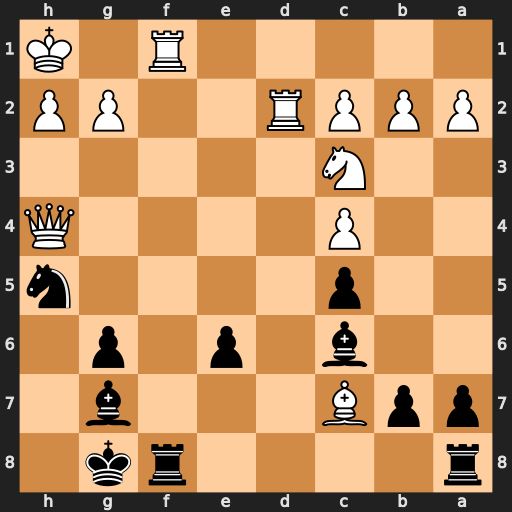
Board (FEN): r4rk1/ppB3b1/2b1p1p1/2p4n/2P4Q/2N5/PPPR2PP/5R1K
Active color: b
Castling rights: -
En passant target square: -
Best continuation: Rxf1#